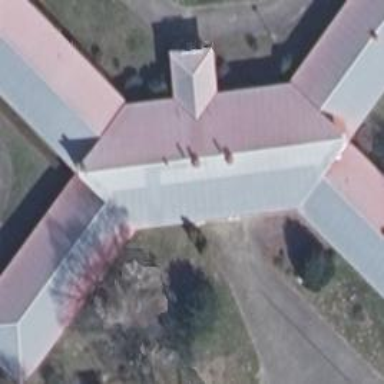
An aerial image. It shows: Hotel building.